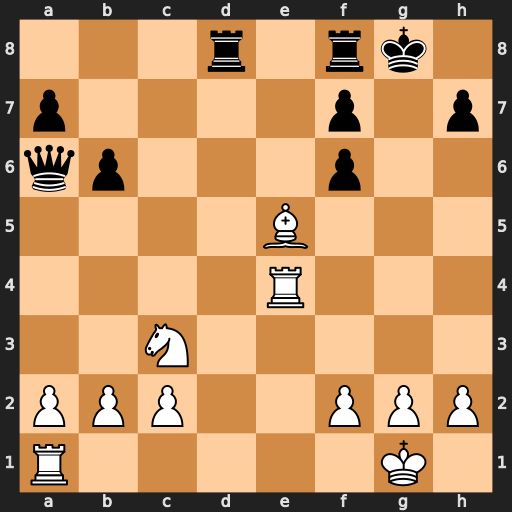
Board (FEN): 3r1rk1/p4p1p/qp3p2/4B3/4R3/2N5/PPP2PPP/R5K1
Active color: w
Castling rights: -
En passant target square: -
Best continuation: Rg4+ Kh8 Bxf6#